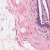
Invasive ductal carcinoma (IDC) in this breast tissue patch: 0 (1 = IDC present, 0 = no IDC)